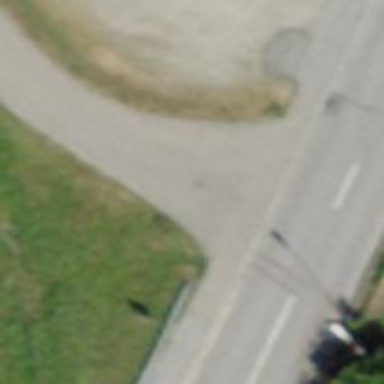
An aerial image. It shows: Road with "give way" sign.